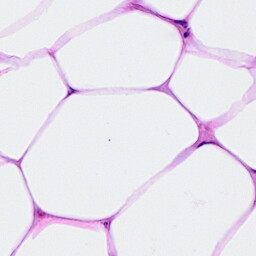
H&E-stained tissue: Breast